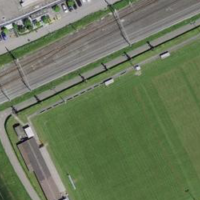
EUNIS habitat code: 53
Species observed at this site:
Geum urbanum